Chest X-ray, AP view. Patient: 53 years old, sex M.
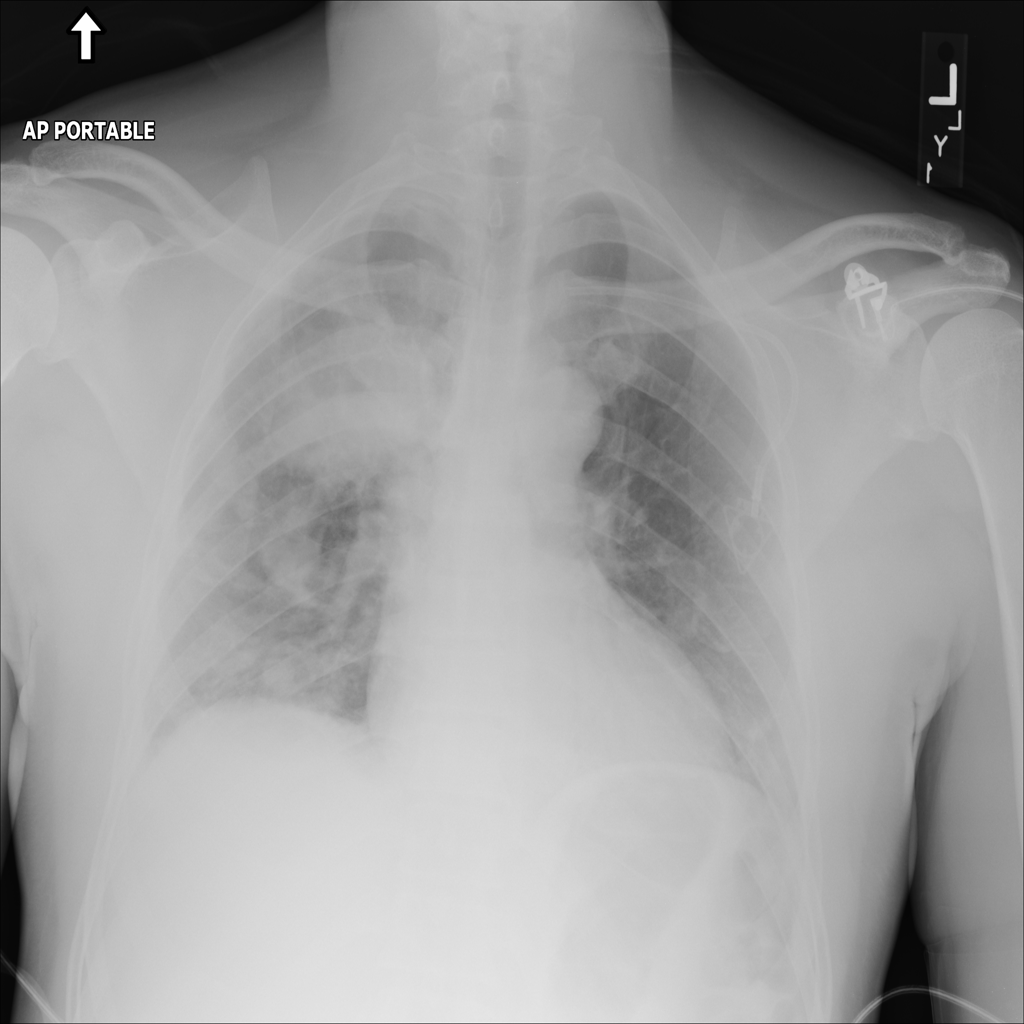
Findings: Mass